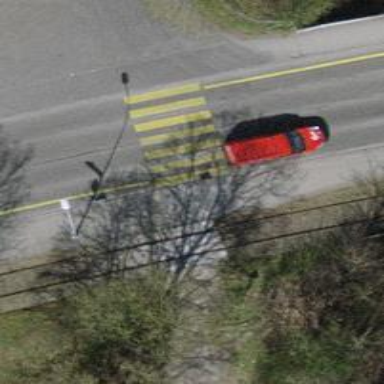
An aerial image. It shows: Uncontrolled zebra crossing with zebra markings.